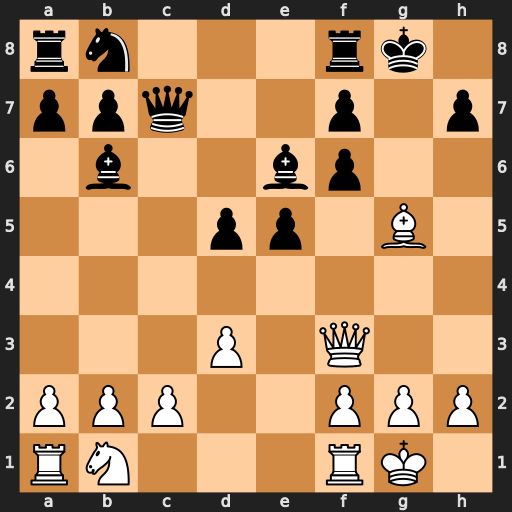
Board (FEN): rn3rk1/ppq2p1p/1b2bp2/3pp1B1/8/3P1Q2/PPP2PPP/RN3RK1
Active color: w
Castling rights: -
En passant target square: -
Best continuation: Bh6 e4 Qxf6 Bd4 Qxd4